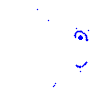
Particle: pion